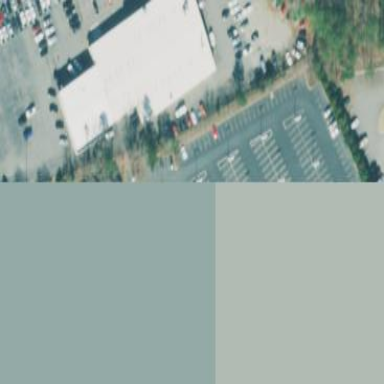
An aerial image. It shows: Commercial building.